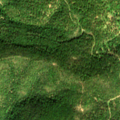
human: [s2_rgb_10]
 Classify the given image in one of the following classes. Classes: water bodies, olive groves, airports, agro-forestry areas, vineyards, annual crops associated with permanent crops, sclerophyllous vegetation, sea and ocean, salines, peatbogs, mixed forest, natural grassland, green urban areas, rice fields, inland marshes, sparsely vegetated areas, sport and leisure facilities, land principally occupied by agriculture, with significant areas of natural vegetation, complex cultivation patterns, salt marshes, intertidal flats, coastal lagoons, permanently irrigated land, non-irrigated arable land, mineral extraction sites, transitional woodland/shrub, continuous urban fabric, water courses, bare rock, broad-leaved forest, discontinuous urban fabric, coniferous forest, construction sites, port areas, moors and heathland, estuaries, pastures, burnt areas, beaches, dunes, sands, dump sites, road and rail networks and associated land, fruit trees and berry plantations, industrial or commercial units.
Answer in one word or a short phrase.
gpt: broad-leaved forest